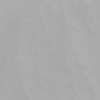
Atmospheric dust classification: not_dusty